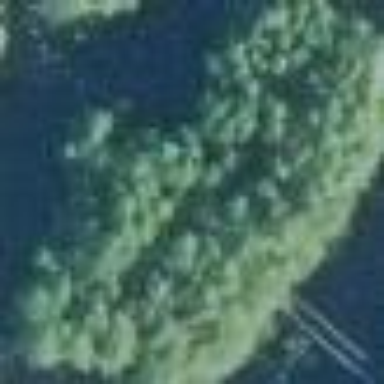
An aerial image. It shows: Beautiful woodland area.